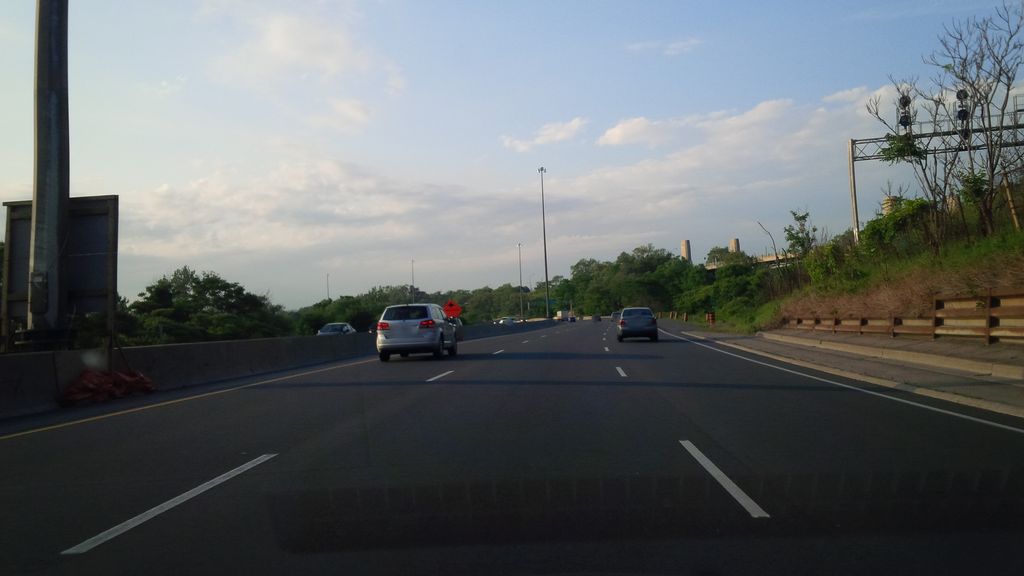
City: hamilton